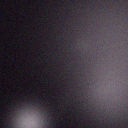
Screen state: off